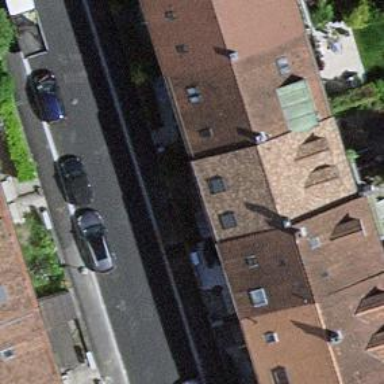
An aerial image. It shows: Terrace building.